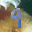
Label: 9